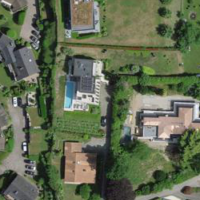
EUNIS habitat code: 55
Species observed at this site:
Cardamine pratensis
Geranium sanguineum